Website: bh-photo
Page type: address-validator
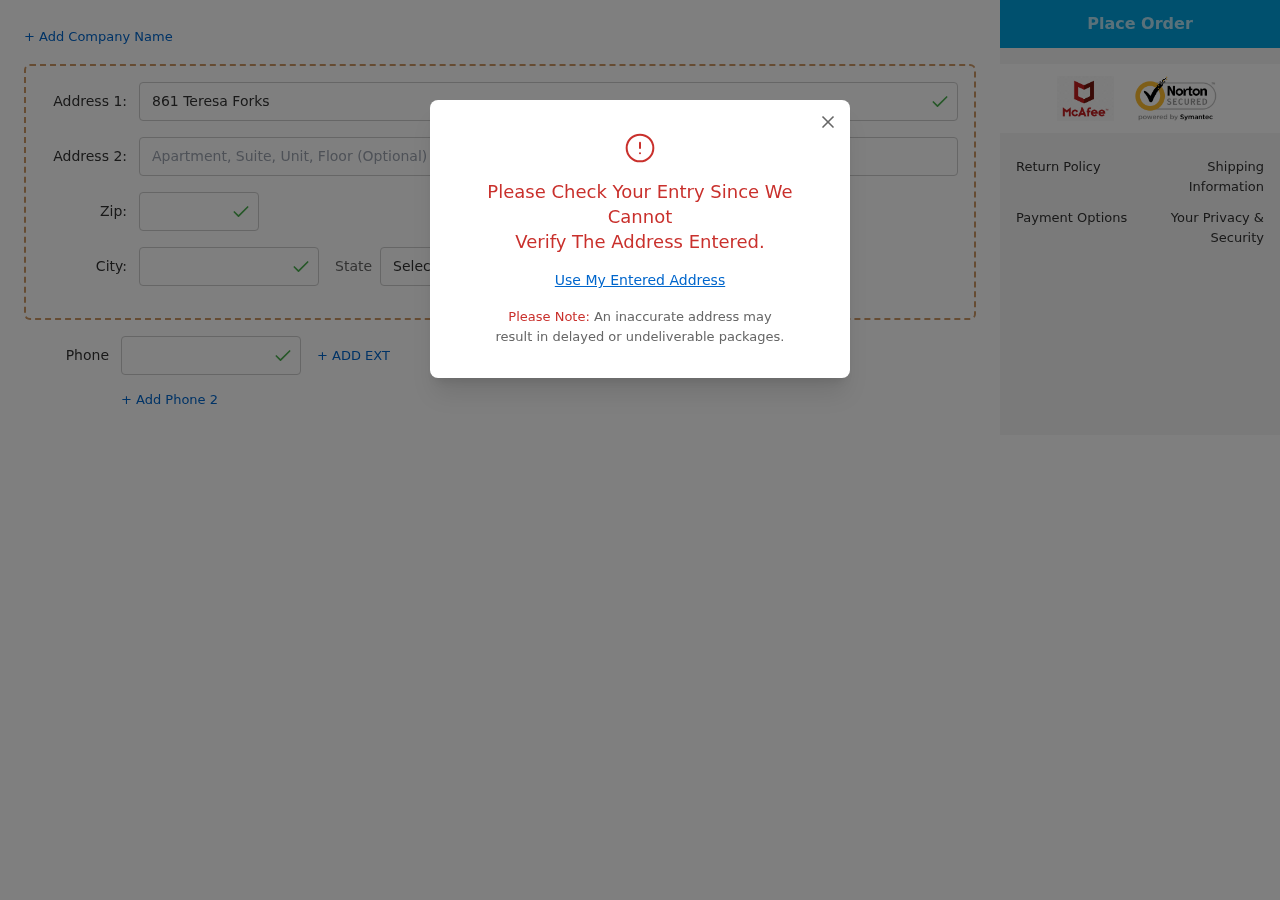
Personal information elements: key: PII_CITY
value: South Amanda
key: PII_PHONE
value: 5466336354
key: PII_POSTCODE
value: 53520
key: PII_STATE_ABBR
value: OR
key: PII_STREET
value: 861 Teresa Forks Apt. 561